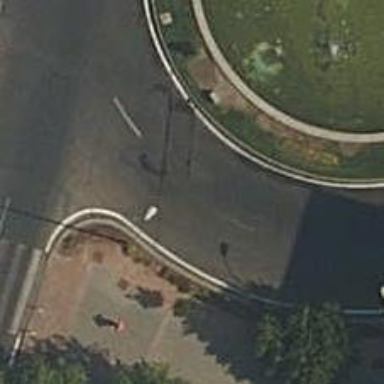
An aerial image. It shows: Tertiary road made of asphalt leading to roundabout junction.